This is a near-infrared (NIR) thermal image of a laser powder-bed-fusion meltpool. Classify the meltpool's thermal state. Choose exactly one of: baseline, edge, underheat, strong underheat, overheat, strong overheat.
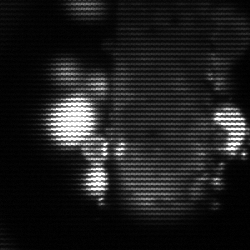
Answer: strong underheat